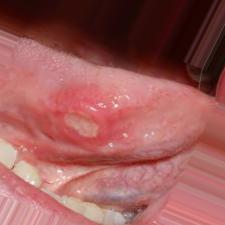
Condition: Mouth Ulcer